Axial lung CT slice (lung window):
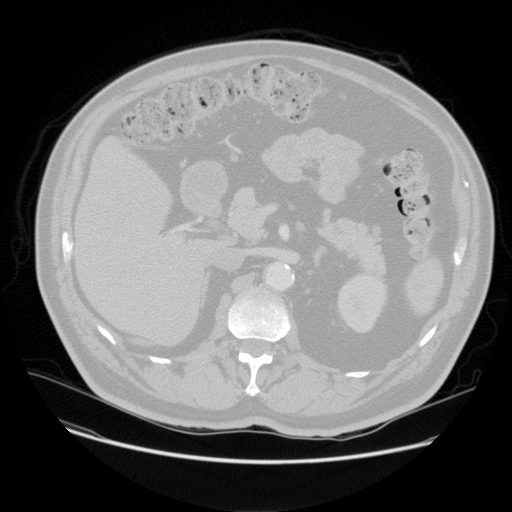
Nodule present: no